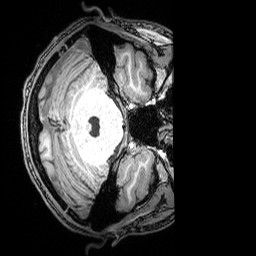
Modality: T1w
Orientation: axial
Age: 22
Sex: male
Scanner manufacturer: siemens
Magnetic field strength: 3 T
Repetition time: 2.53 s
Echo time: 0.00388 s